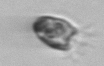
Label: Balanion